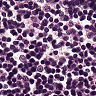
Metastatic tissue present: no